Interaction volume radius: 5 \u00c5
Interaction volume height: 10 \u00c5
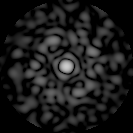
Disorder parameter: 0.8792